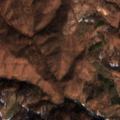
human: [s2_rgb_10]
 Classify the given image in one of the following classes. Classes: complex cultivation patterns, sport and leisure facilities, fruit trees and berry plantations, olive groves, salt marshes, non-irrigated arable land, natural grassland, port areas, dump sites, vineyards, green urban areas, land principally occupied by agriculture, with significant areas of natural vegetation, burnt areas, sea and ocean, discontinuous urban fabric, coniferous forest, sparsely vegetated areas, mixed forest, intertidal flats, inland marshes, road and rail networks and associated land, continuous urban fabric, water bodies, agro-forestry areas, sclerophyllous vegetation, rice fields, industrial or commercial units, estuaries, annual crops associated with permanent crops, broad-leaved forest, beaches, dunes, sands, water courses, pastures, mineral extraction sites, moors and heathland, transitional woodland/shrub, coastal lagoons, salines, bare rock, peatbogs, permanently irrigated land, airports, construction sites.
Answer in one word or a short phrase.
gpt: broad-leaved forest, natural grassland, transitional woodland/shrub